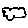
Label: cloud